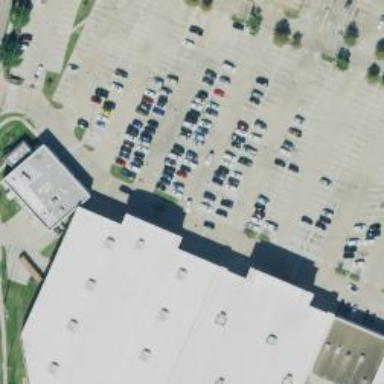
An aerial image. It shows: Parking space.